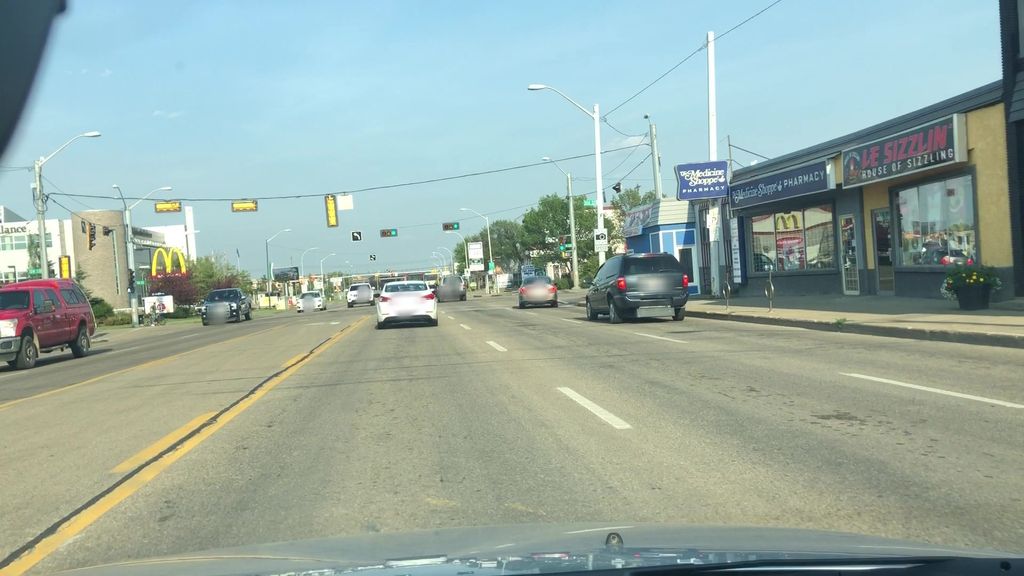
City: edmonton